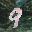
Label: 9